Question: Actually I have some issues related run a code for get a token from Microsoft graph API.
Kindly guide me that how can I create a user flow with ROPC authentication and then how can we run it on postman or in Laravel controller to get a token. I tried it, but got some error. Image is attached for more clarity. Refer the
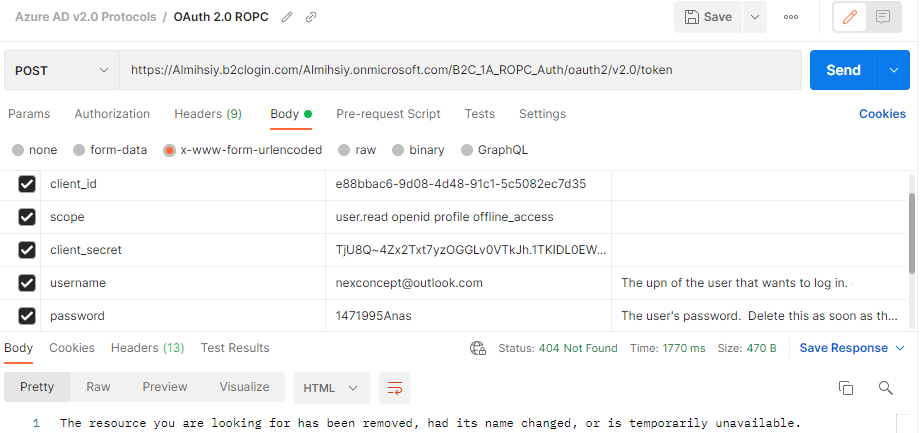
Answer: You can follow this <URL>
<URL>
<URL>
- 'user.read''offline_access'- 'application id'
<URL>
- - 'password''openid application-id offline_access'<URL>
<URL>
<URL>
<URL>
I got the selected claims in my userflow.
<URL>
## EDIT:
<URL>
<URL>